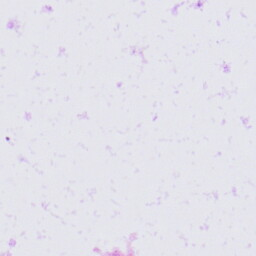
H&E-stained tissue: Skin